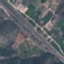
Land use / land cover class: Highway